Question: When trying to preview my report I'm getting the following error:

The formula that I am using is:
'''
=String.Format(New System.Globalization.CultureInfo(1033), chrw(123)&amp;"0"&amp;chrw(125)&amp;" "&amp;chrw(40)&amp;"Count"&amp;chrw(58)&amp;" "&amp;chrw(123)&amp;"1"&amp;chrw(125)&amp;chrw(41), IIf(IsNothing(Fields!stepname.Value), "Not specified", Fields!stepname.Value), CInt(Count("")).ToString("###,###,###,##0;-###,###,###,##0;0"), Code.GetCultureInfo()))
'''
This expression is lodged within the textruns xml field:
'''
<TextRuns>
<TextRun>
<Value>the expression is here</Value>
<Style>
<FontFamily>Tahoma</FontFamily>
<FontSize>7pt</FontSize>
<FontWeight>Bold</FontWeight>
<Color>#ffffff</Color>
</Style>
</TextRun>
</TextRuns>
'''
A previous version of this formula worked fine (and still does):
'''
=String.Format(New System.Globalization.CultureInfo(1033), chrw(123)&amp;"0"&amp;chrw(125)&amp;" "&amp;chrw(40)&amp;"Count"&amp;chrw(58)&amp;" "&amp;chrw(123)&amp;"1"&amp;chrw(125)&amp;chrw(41), IIf(IsNothing(Fields!stepname.Value), "Not specified", Fields!stepname.Value), CInt(Count("")).ToString(First(Fields!NumberFormat_0_Precision.Value, "DSNumberAndCurrencyInfo"), Code.GetCultureInfo()))
'''
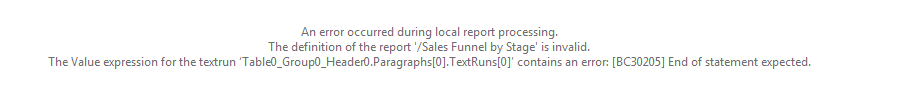
Answer: Please try this:
'''
=String.Format(
New System.Globalization.CultureInfo(1033),
chrw(123)&"0"&chrw(125)&" "&chrw(40)&"Count"&chrw(58)&" "&chrw(123)&"1"&chrw(125)&chrw(41), IIf(IsNothing(Fields!stepname.Value), "Not specified", Fields!stepname.Value),
CInt(Count("")).ToString("###,###,###,##0;-###,###,###,##0;0"),
Code.GetCultureInfo())
'''
Seems you've had one bracket too much in the end